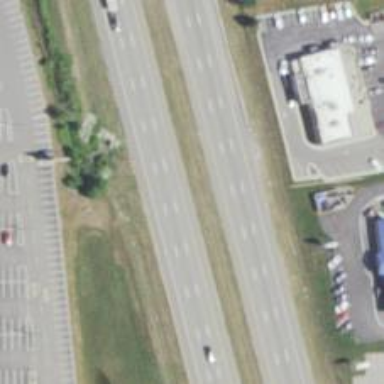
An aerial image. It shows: Trunk link highway.